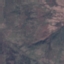
Label: HerbaceousVegetation